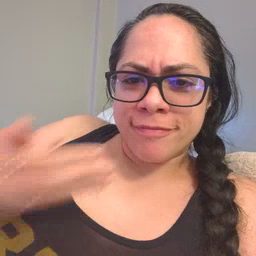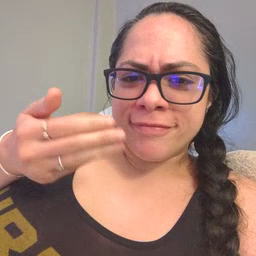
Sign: kitty